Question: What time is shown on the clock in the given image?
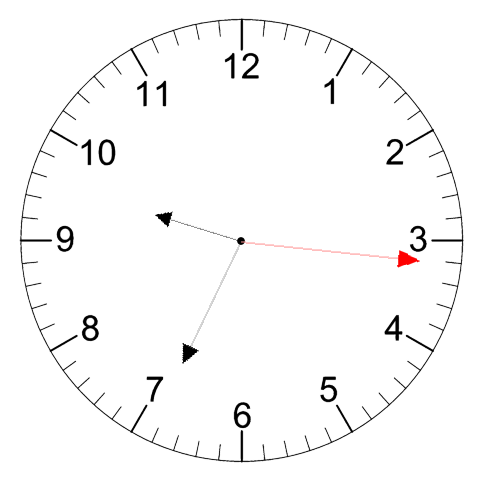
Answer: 09:34:16